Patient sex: F
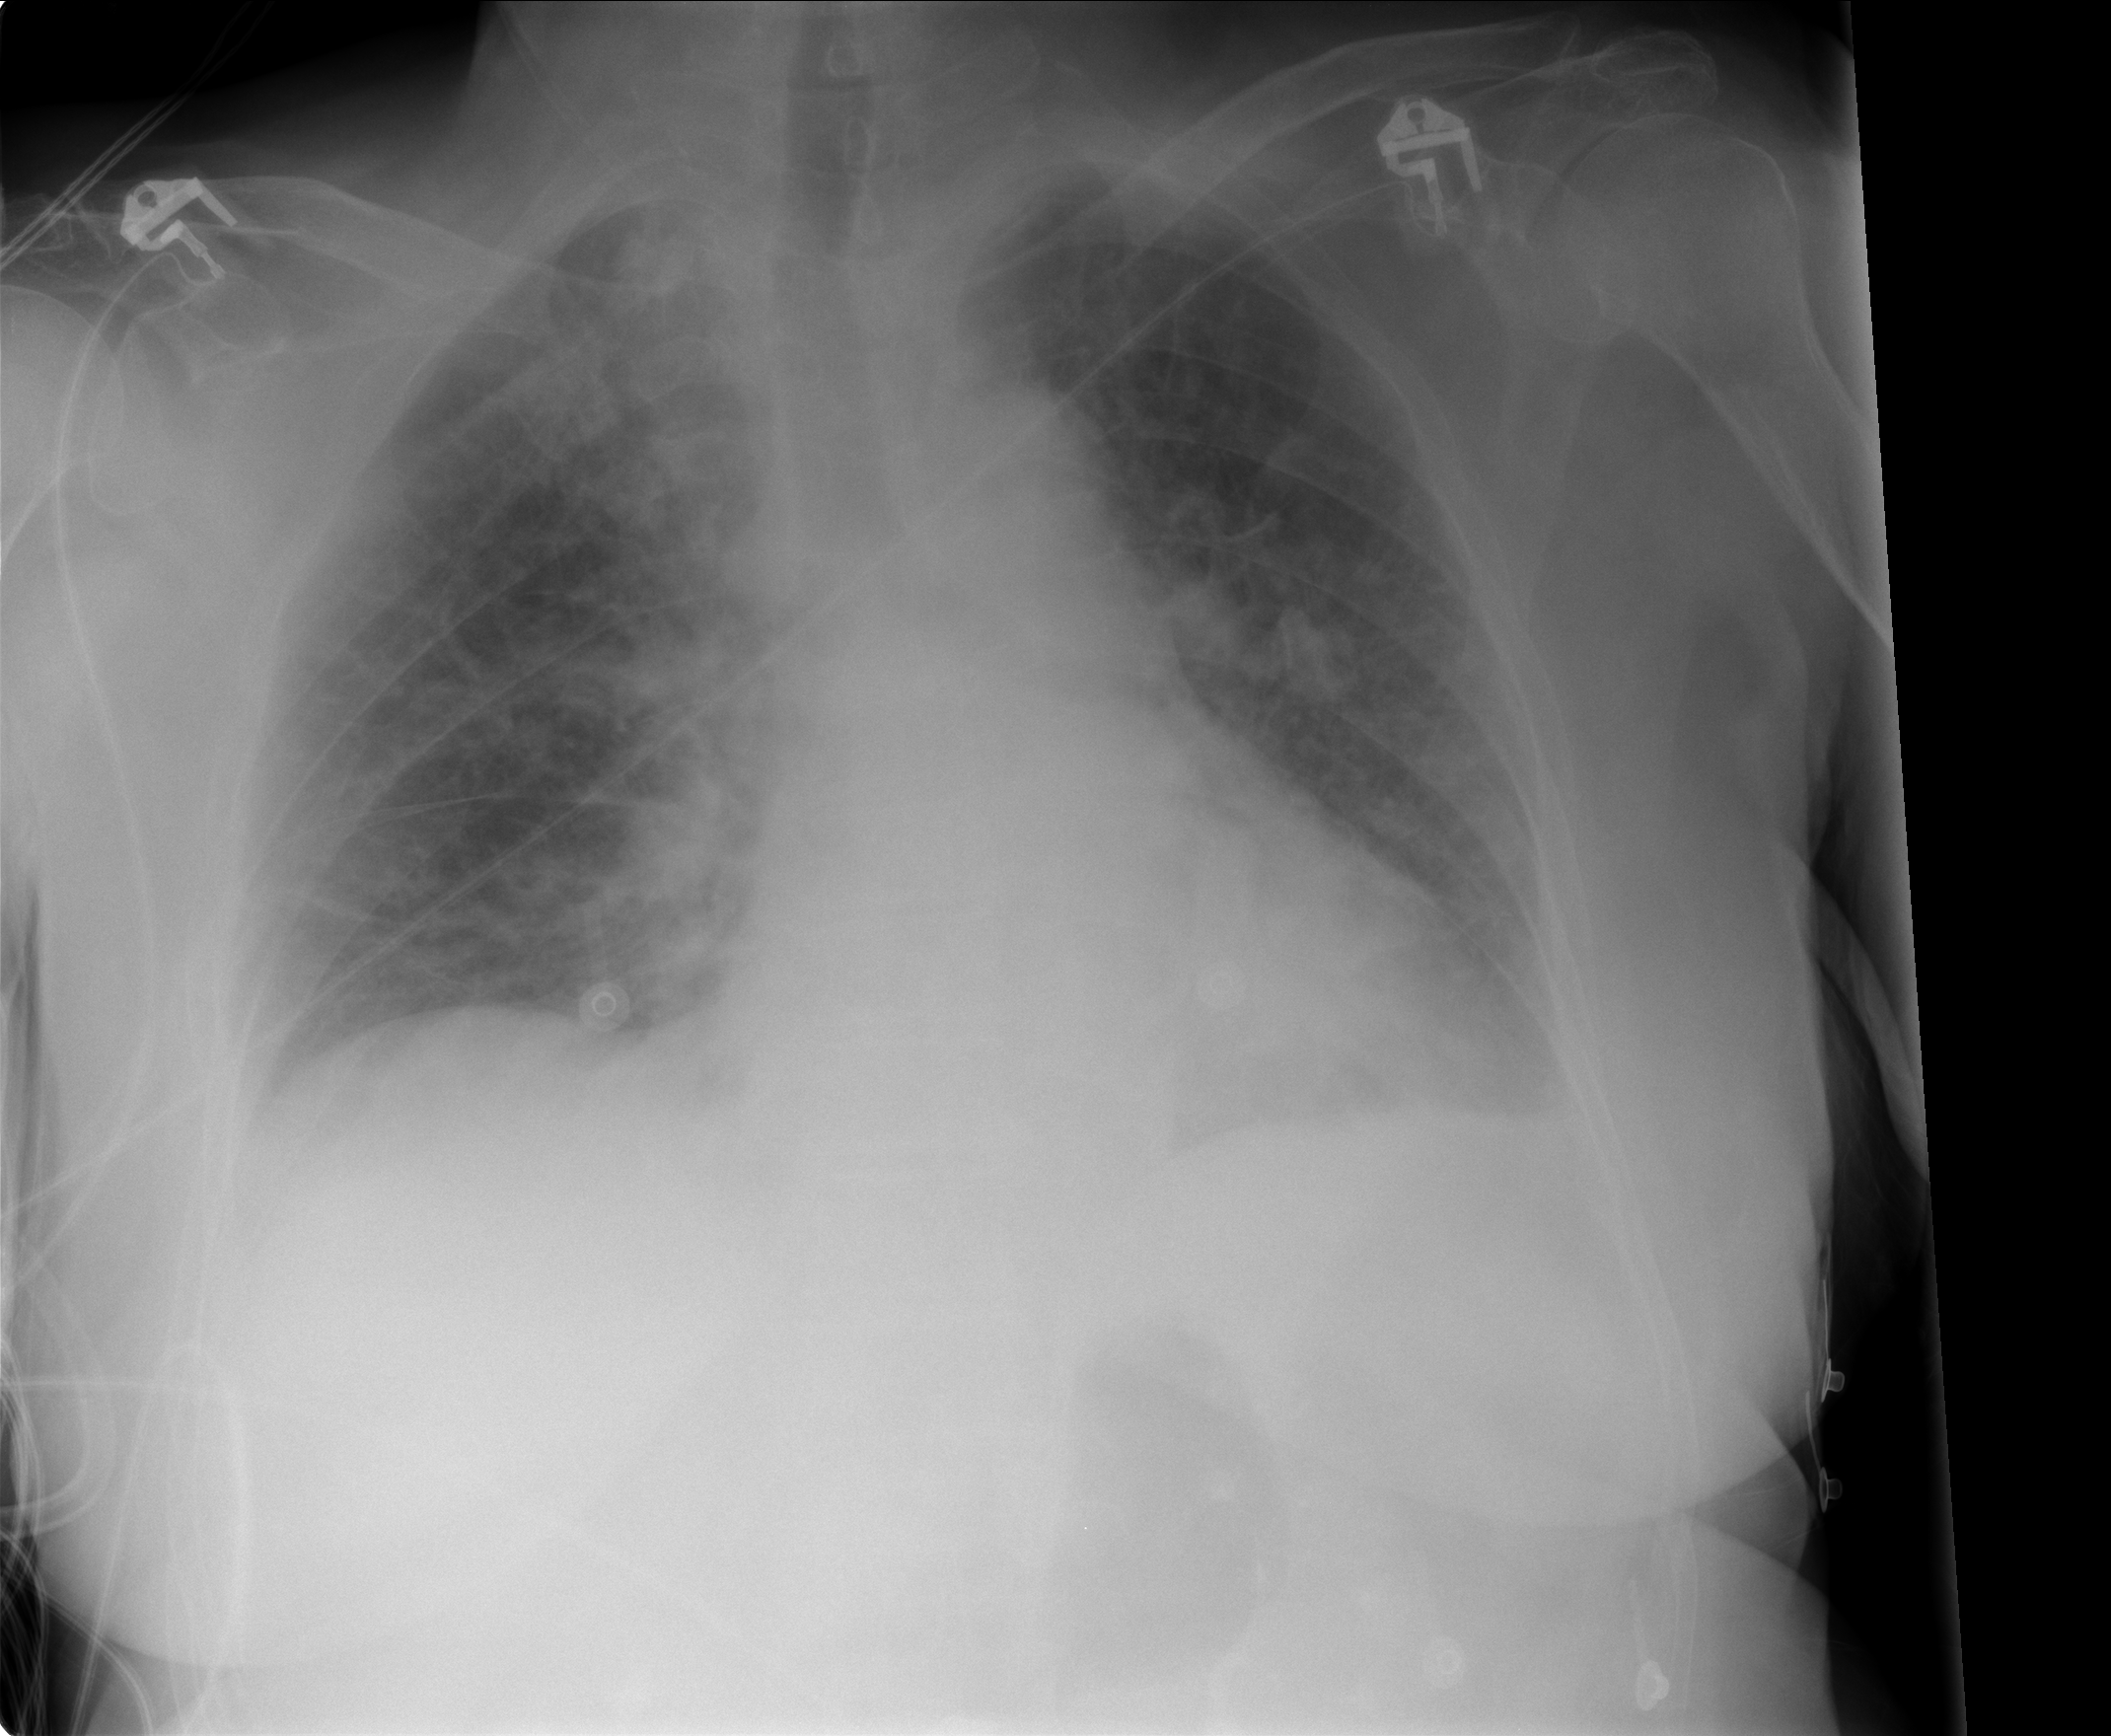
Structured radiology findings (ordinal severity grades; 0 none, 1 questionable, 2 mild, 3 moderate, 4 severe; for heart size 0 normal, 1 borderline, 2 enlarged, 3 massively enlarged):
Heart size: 2
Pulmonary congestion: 3
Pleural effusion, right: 0
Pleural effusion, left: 0
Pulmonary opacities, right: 2
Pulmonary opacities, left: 2
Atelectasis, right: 0
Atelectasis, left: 0